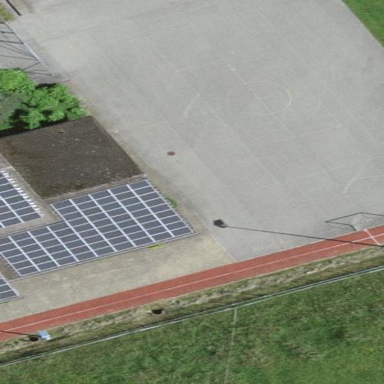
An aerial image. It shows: Multi-sport pitch with asphalt surface.